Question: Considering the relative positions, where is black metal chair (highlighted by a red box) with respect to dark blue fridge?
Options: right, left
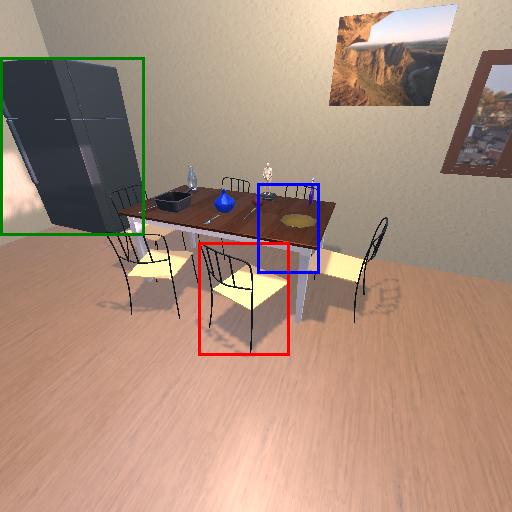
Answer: right